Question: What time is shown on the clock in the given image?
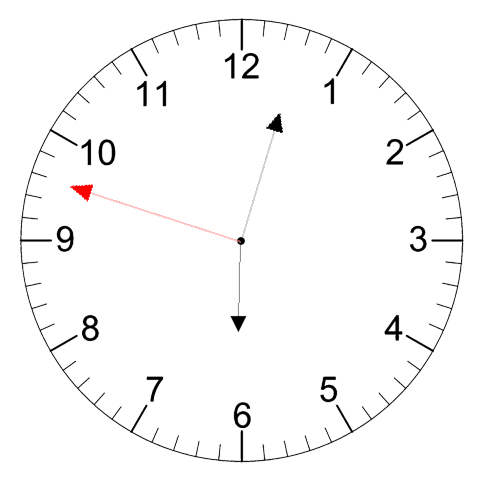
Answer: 06:02:48